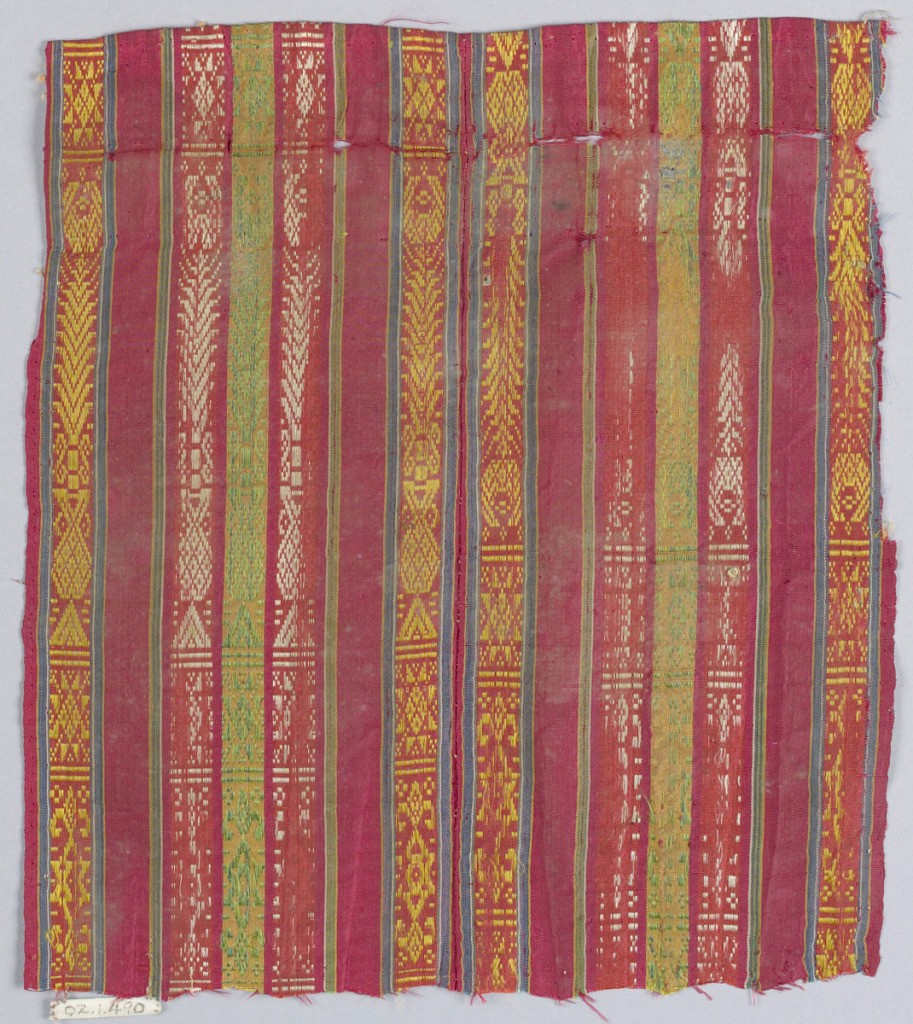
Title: Fragment
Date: possibly 16th century
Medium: silk Technique: plain weave with supplementary warp floats
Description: Multicolor stripes with geometric motifs on red background.